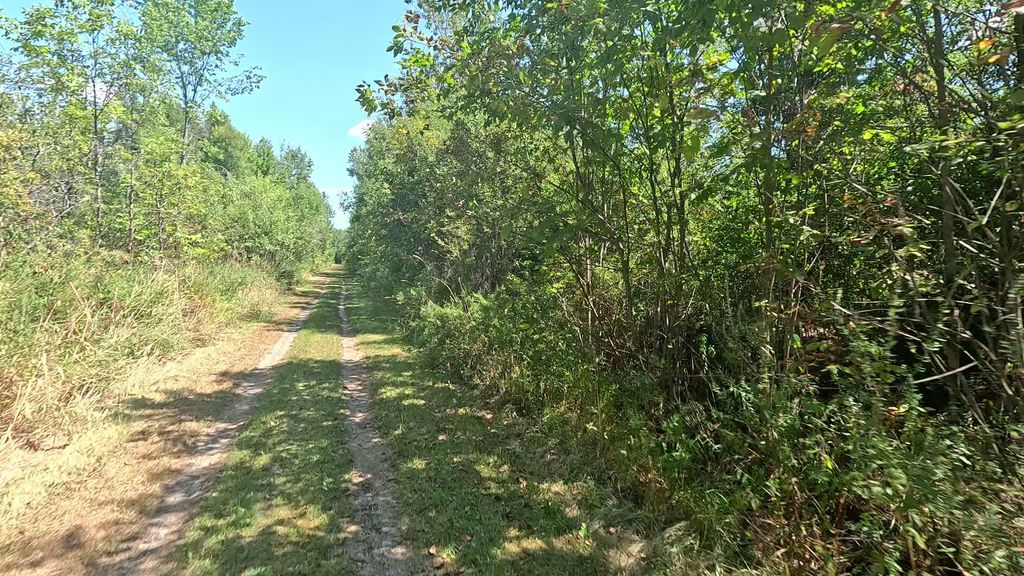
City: ottawa-gatineau